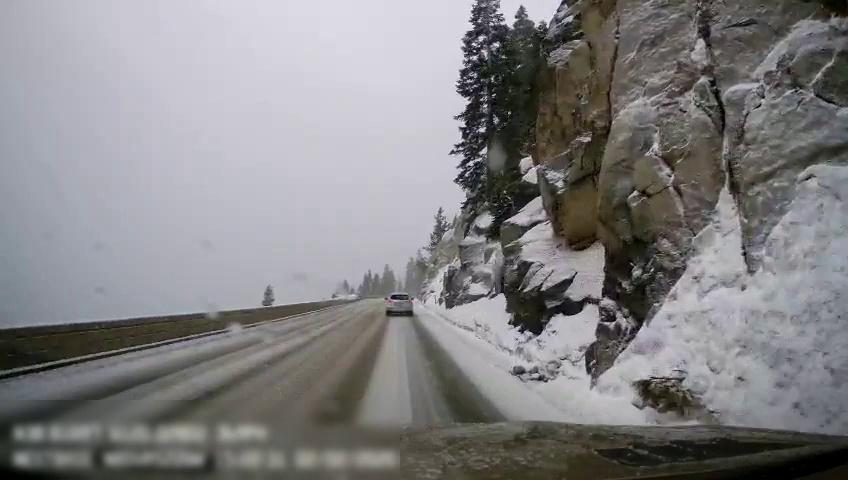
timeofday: Day
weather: Snowy
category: Drivable Space
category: Vehicles | SUV